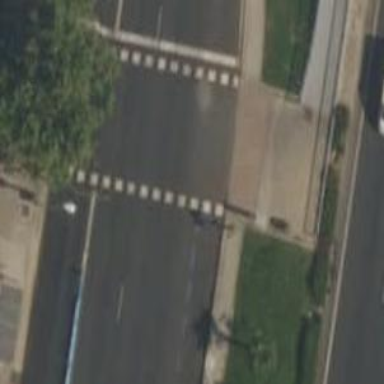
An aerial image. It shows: Uncontrolled zebra crossing on the road.